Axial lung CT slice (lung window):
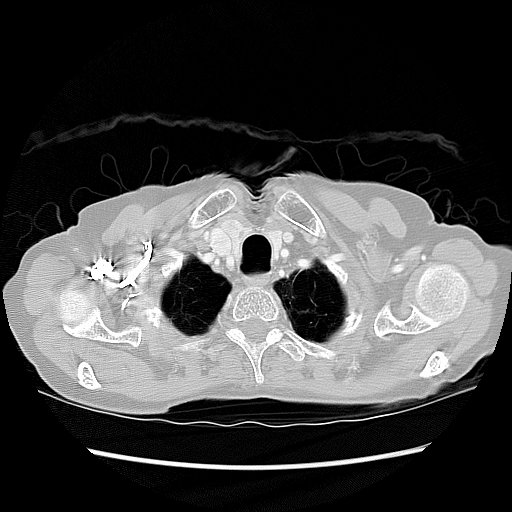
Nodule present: no